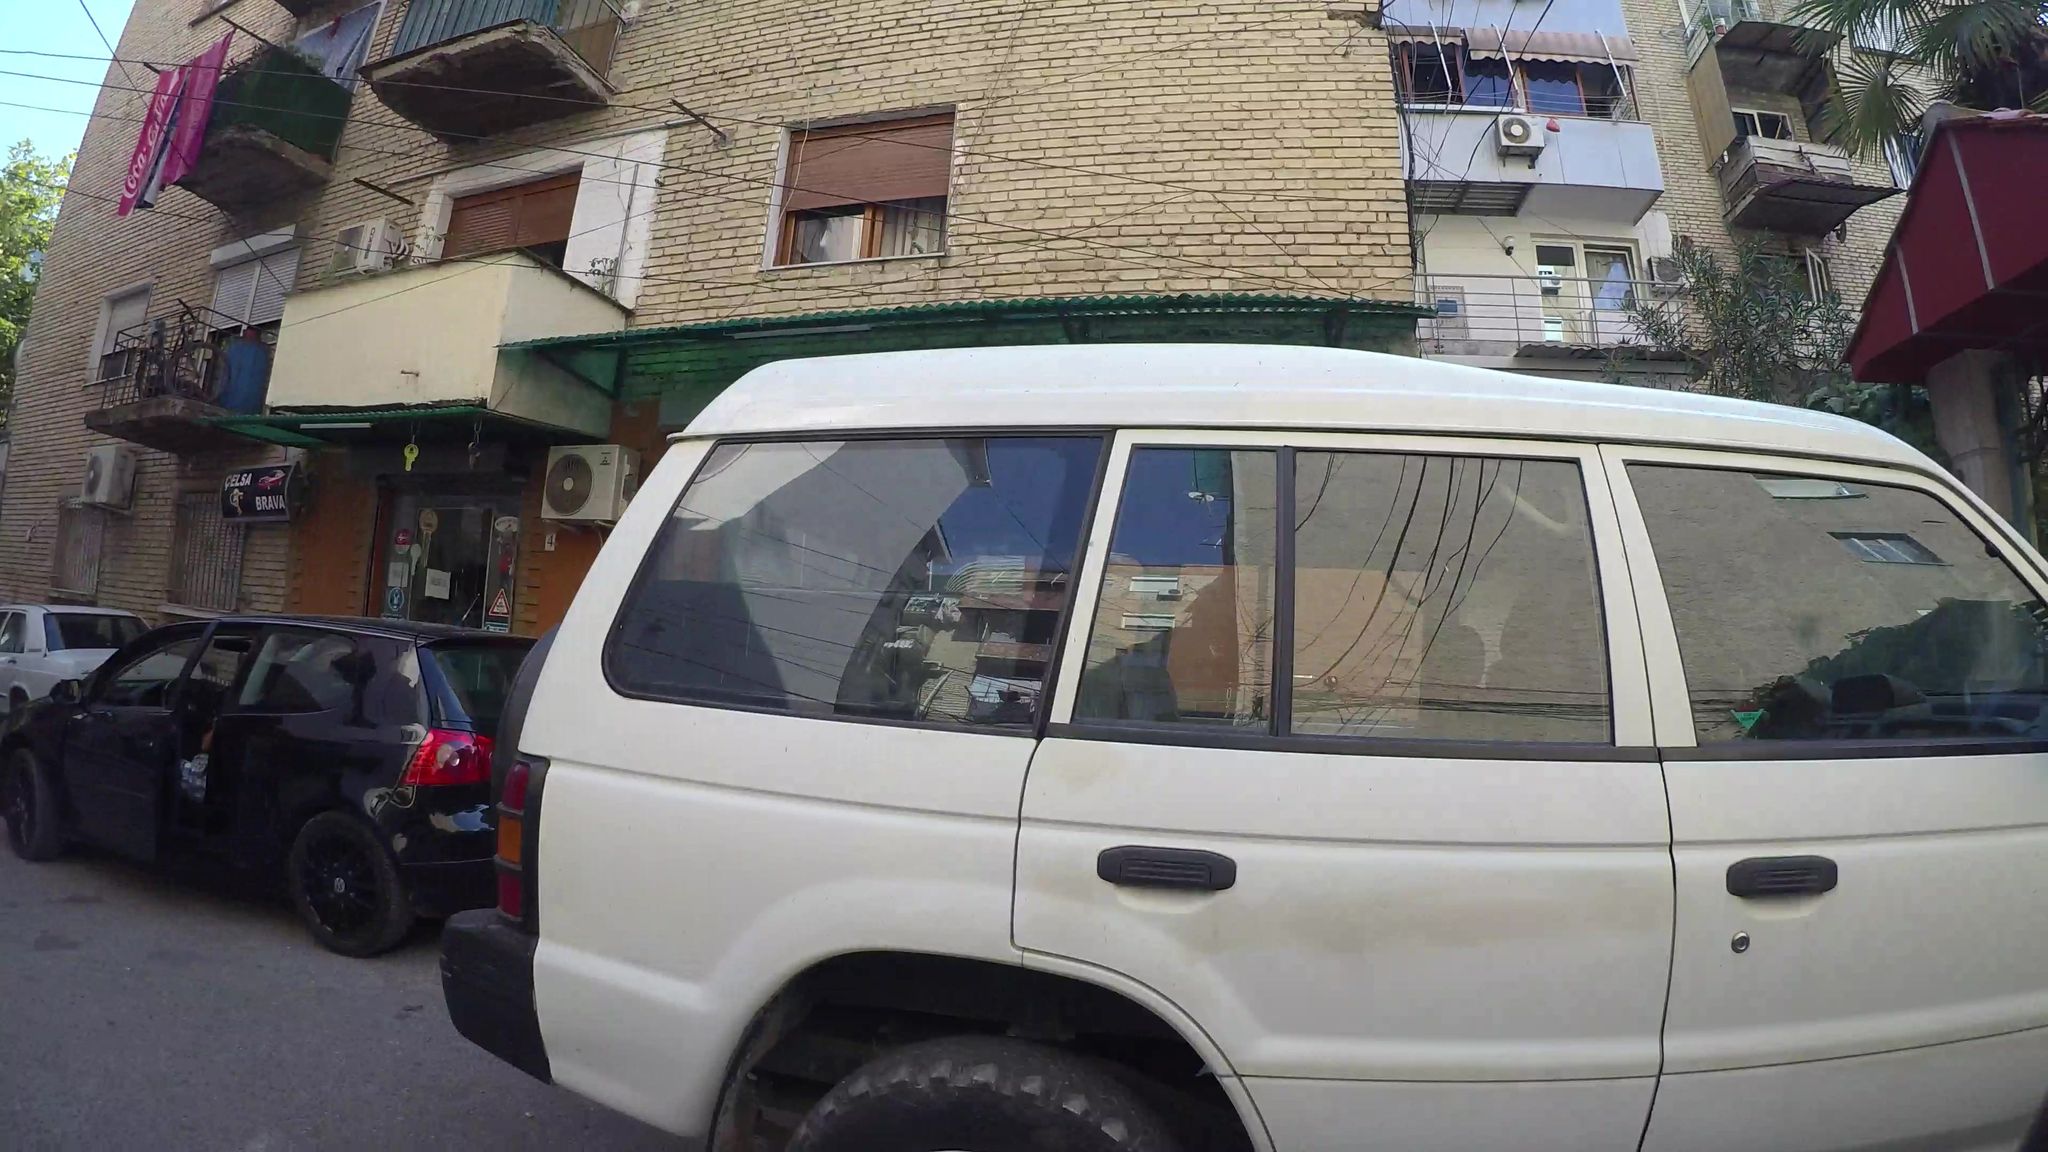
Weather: clear
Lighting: day
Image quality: good
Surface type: walking surface
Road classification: service, footway, living_street
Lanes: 1
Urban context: urban centre
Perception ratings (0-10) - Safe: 5.74, Lively: 8.24, Beautiful: 5.19, Boring: 9.16, Depressing: 5.48, Wealthy: 5.15